Question: So I'm trying to change the color by axis names into easier to understand words. I've tried looking at the custom expression however unsure how to modify
Photo:

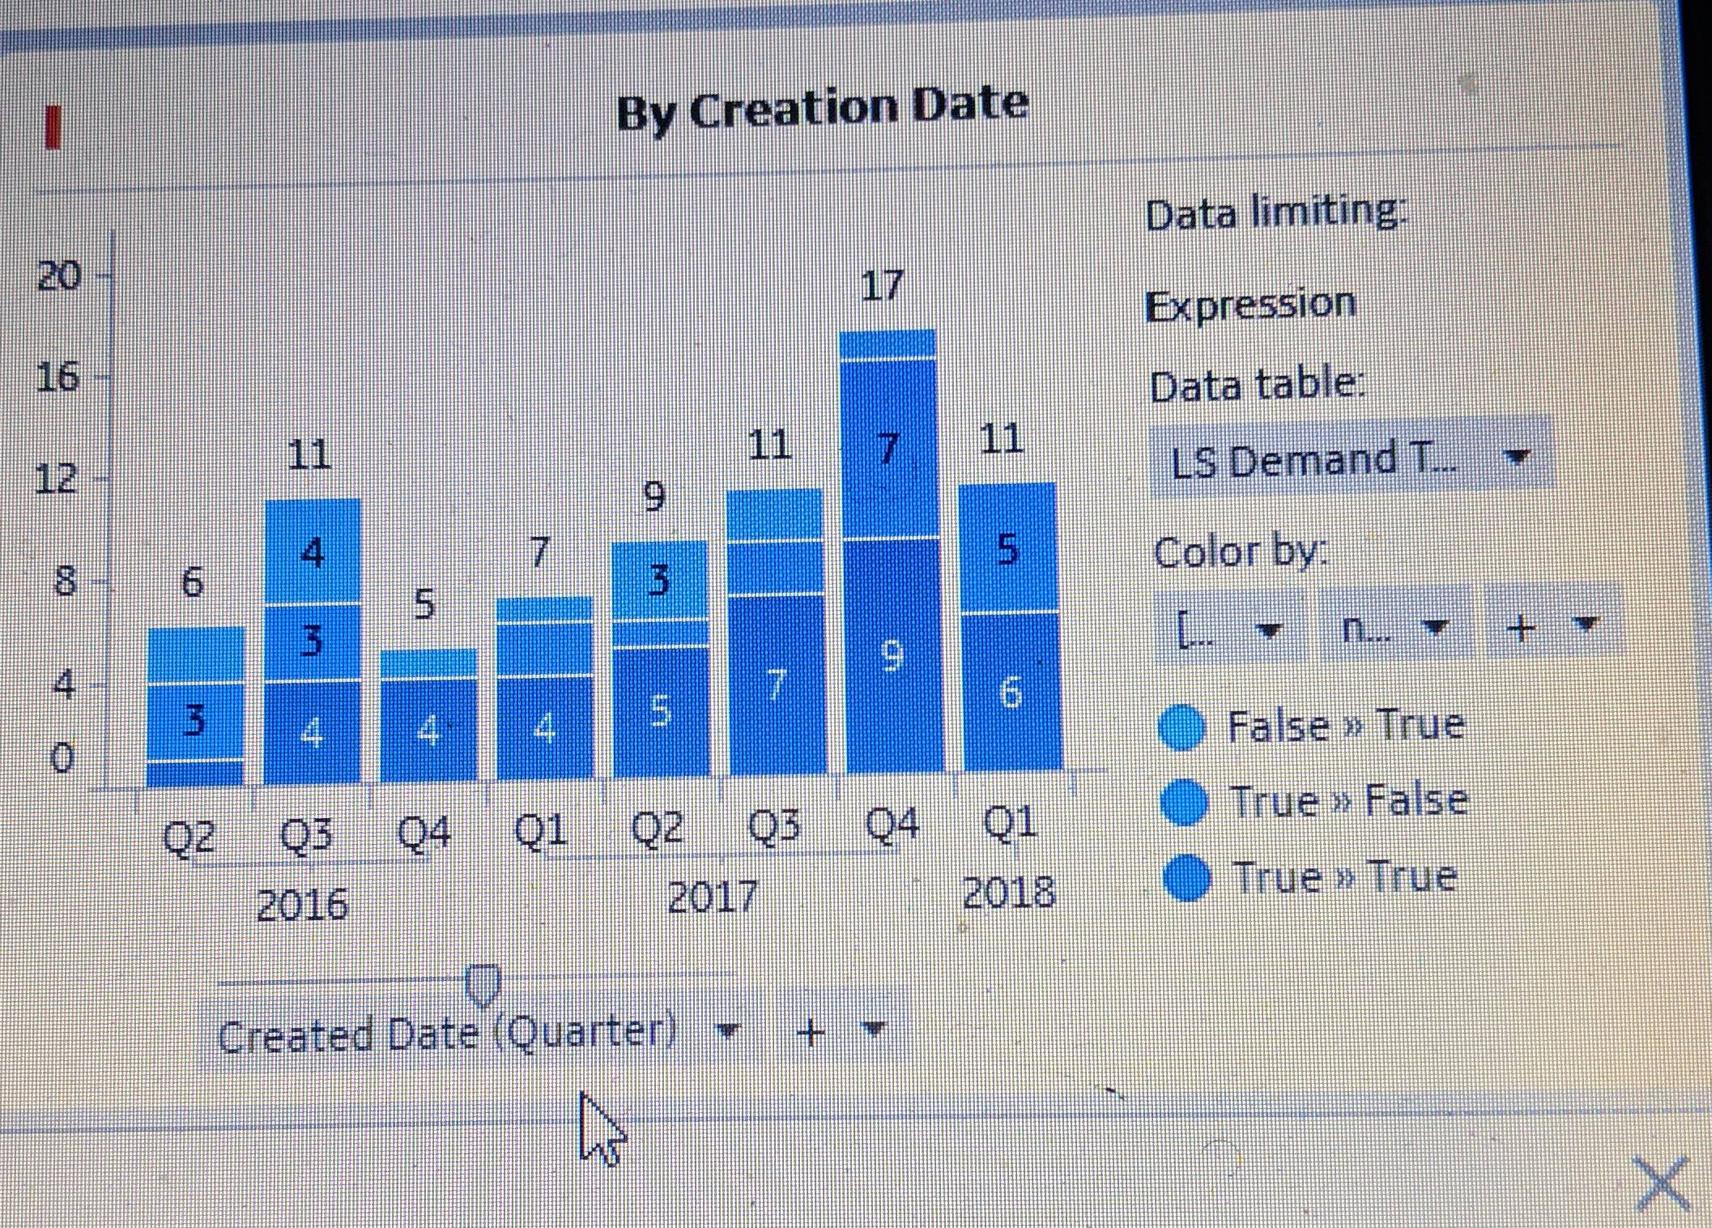
Answer: the Color By legend will show exactly what's contained in the column. so if you don't like what's there, you will need to either change the data in the column (probably a bad idea) or create a new column with the text you want to display.
the easiest way to do that is to " and use an expression like 'If([Column which has True/False], "It worked", "It didn't work")'. you will repeat this for the other column you're using, and then color by those two new calculated columns.